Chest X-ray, PA view. Patient: 61 years old, sex M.
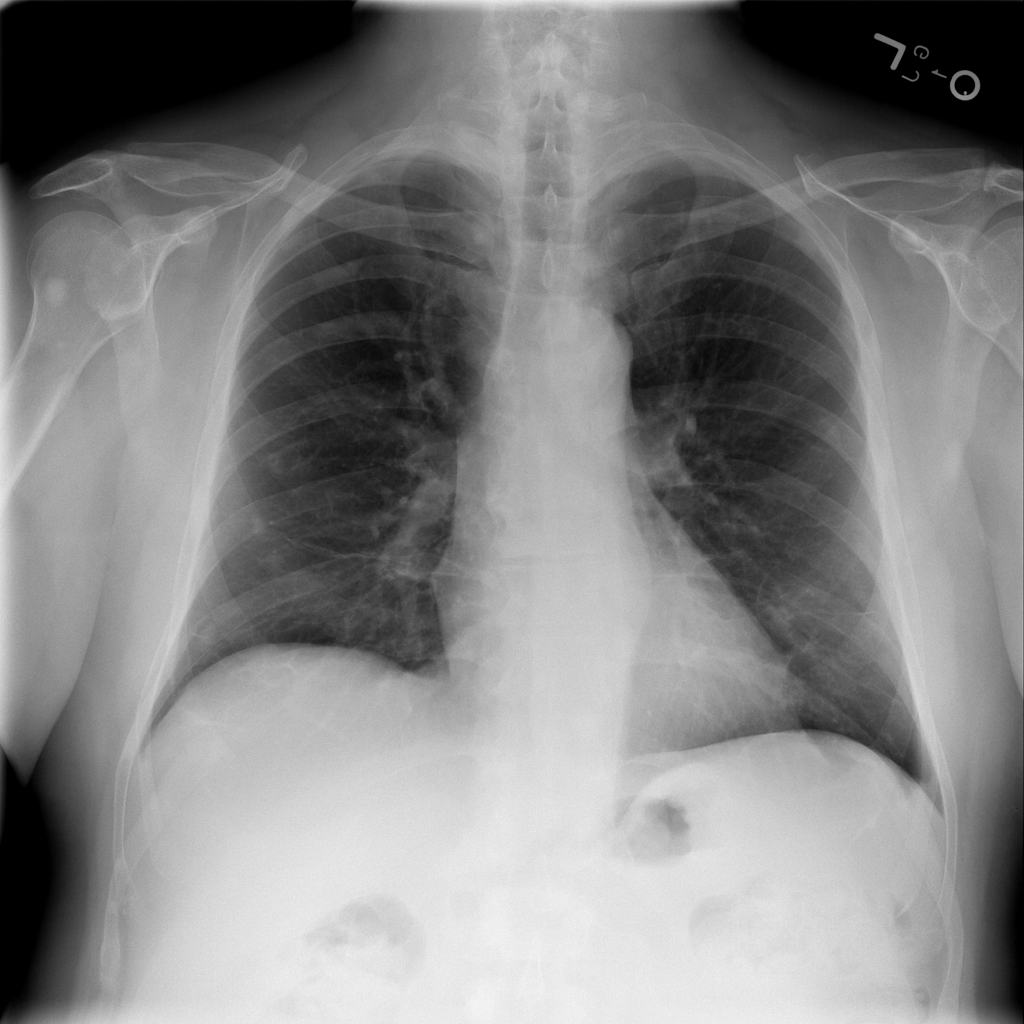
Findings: Atelectasis, Fibrosis